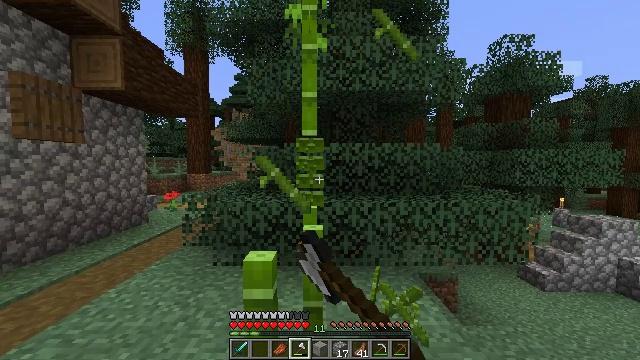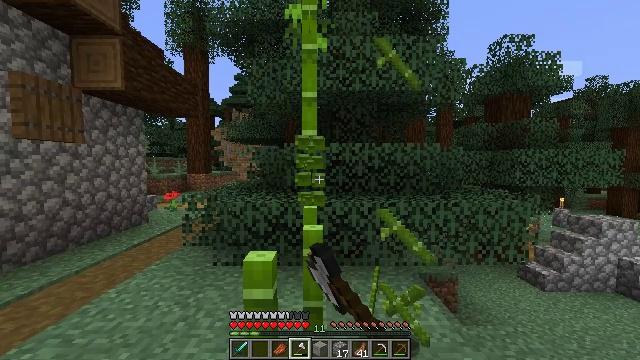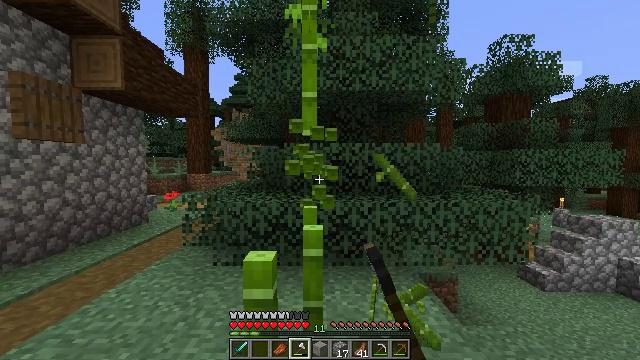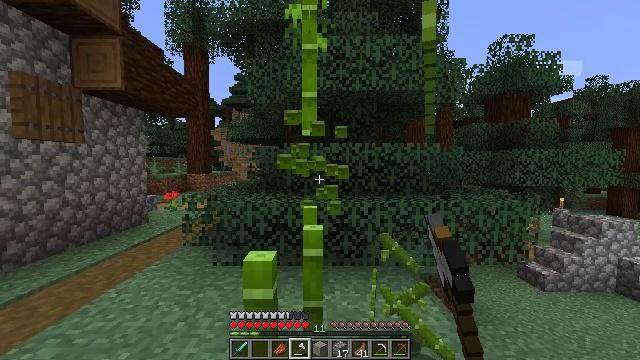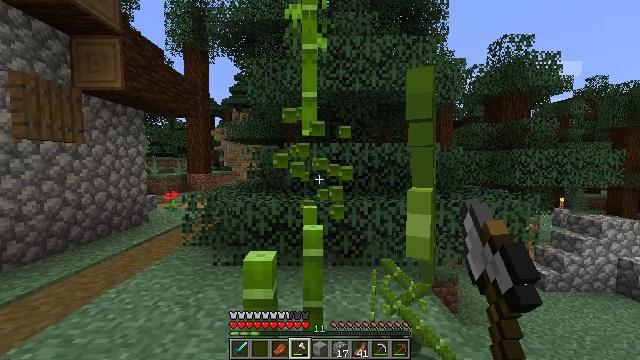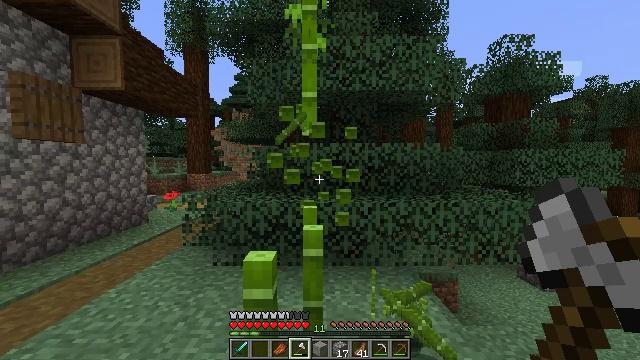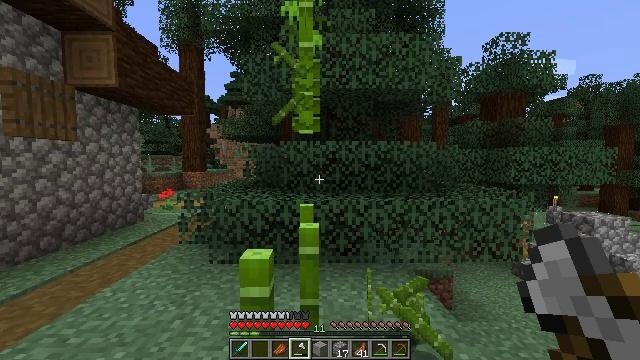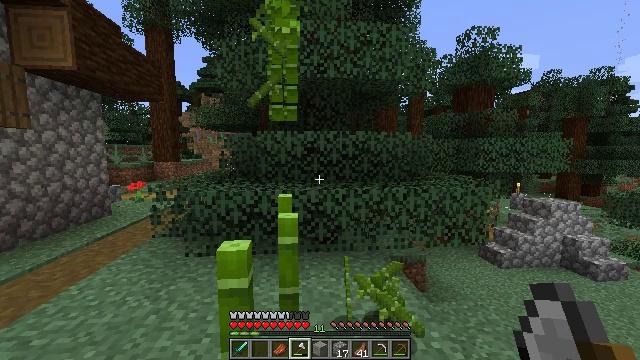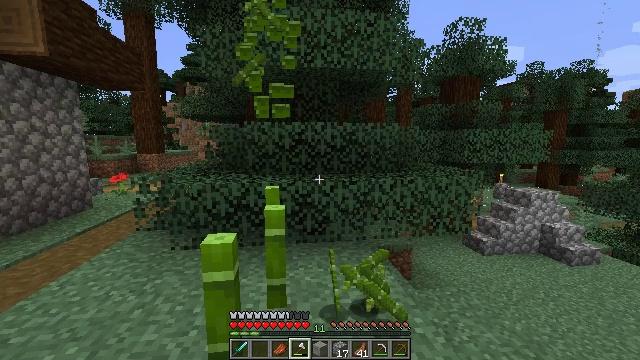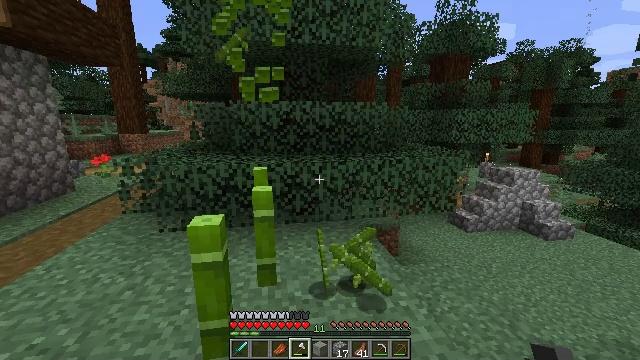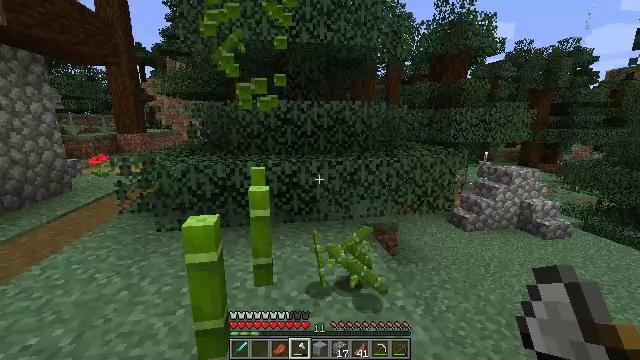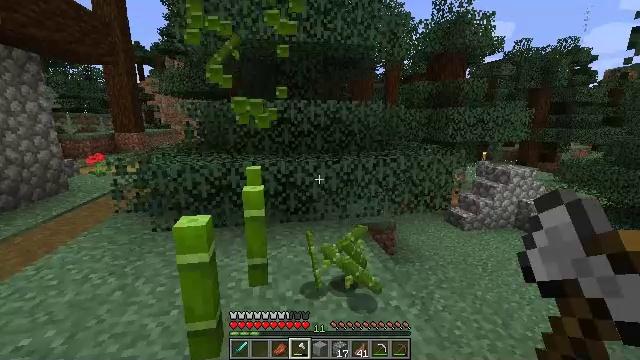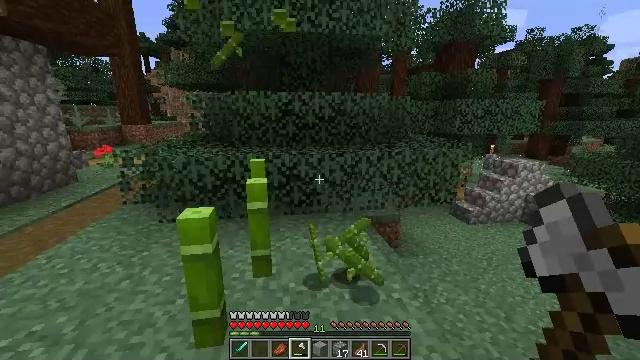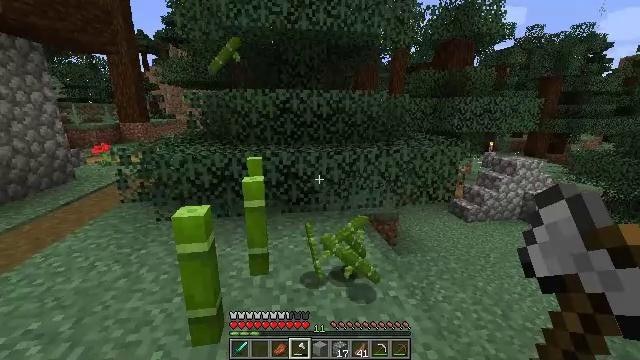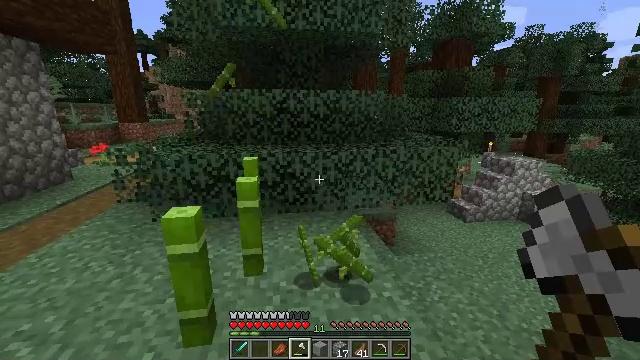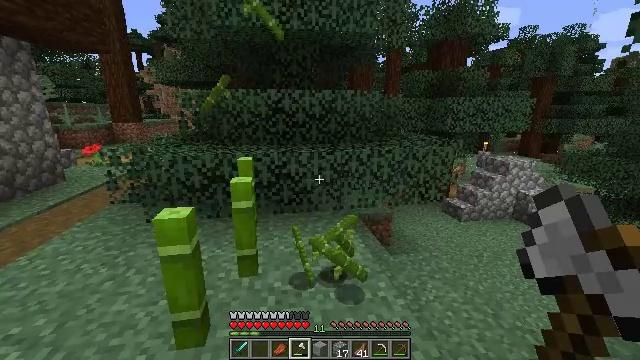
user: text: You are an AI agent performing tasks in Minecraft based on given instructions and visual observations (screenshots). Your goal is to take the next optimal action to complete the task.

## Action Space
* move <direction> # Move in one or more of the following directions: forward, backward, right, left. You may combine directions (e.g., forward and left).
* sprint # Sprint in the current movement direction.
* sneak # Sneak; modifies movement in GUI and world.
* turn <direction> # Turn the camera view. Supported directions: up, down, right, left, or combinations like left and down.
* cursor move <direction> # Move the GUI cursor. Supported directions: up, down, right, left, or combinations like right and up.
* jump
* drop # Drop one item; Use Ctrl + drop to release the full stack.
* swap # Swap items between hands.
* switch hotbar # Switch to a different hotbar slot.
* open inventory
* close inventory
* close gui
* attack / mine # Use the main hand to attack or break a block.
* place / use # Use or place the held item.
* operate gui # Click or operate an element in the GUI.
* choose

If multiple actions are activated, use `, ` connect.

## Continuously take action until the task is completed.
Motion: motion action
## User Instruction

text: Collect some bamboo.
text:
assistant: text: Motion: attack / mine
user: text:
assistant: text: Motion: attack / mine
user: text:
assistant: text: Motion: attack / mine
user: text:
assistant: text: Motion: move forward, attack / mine
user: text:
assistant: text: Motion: move forward, attack / mine
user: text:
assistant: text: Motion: move forward, attack / mine
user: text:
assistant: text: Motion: move forward, turn right and down
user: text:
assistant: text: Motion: move forward, turn right and down
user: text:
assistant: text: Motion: move forward, sprint, turn right and down
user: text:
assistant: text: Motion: move forward, sprint
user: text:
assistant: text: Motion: move forward, sprint
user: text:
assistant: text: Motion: move forward, sprint, turn left and down
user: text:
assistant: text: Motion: move forward
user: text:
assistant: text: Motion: move forward
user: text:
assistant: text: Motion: move forward
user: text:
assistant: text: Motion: move forward, sprint
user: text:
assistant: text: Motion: move forward, sprint
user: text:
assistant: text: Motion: move forward, sprint
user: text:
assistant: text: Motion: move forward, sprint
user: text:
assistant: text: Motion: move forward, turn left
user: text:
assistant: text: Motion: move forward, turn left
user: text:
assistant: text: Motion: move forward, turn left
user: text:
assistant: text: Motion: move forward, turn left and down
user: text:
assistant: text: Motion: move forward, sprint, turn left and down
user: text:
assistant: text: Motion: move forward, sprint, turn left and down
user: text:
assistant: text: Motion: move forward, sprint, turn left and down
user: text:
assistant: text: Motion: move forward, turn left and down
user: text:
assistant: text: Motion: move forward, turn left and down
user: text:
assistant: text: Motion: move forward, turn left and down
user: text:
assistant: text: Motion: move forward, turn left and down